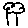
Label: tree